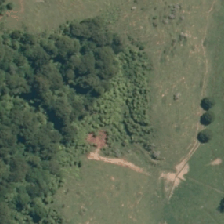
Land cover: indigenous_forest